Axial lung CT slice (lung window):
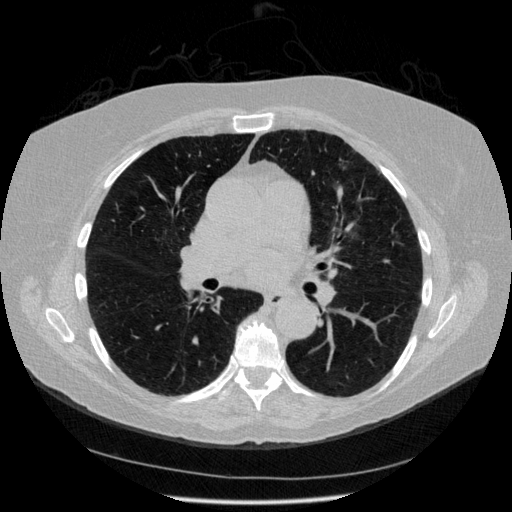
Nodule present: no